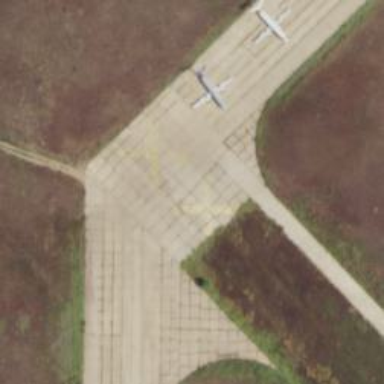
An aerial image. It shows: Abandoned airport.